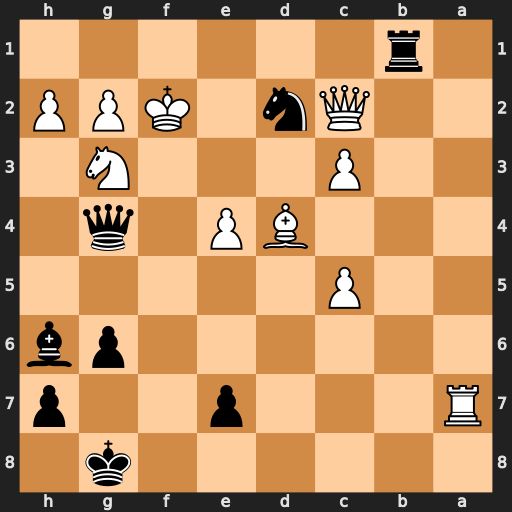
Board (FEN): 6k1/R3p2p/6pb/2P5/3BP1q1/2P3N1/2Qn1KPP/1r6
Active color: b
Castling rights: -
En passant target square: -
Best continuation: Rf1+ Nxf1 Qf4+ Ke1 Qxf1#